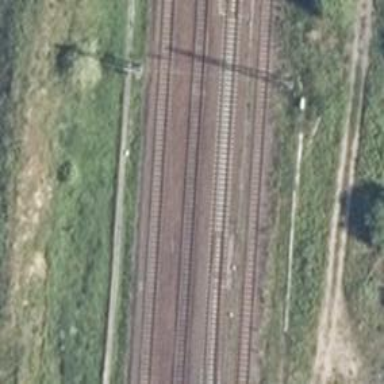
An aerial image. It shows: Railway track with contact lines for electrification.